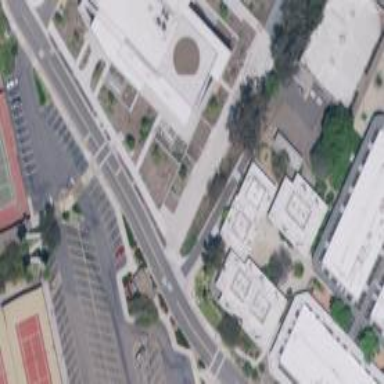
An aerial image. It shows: College building.